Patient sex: M
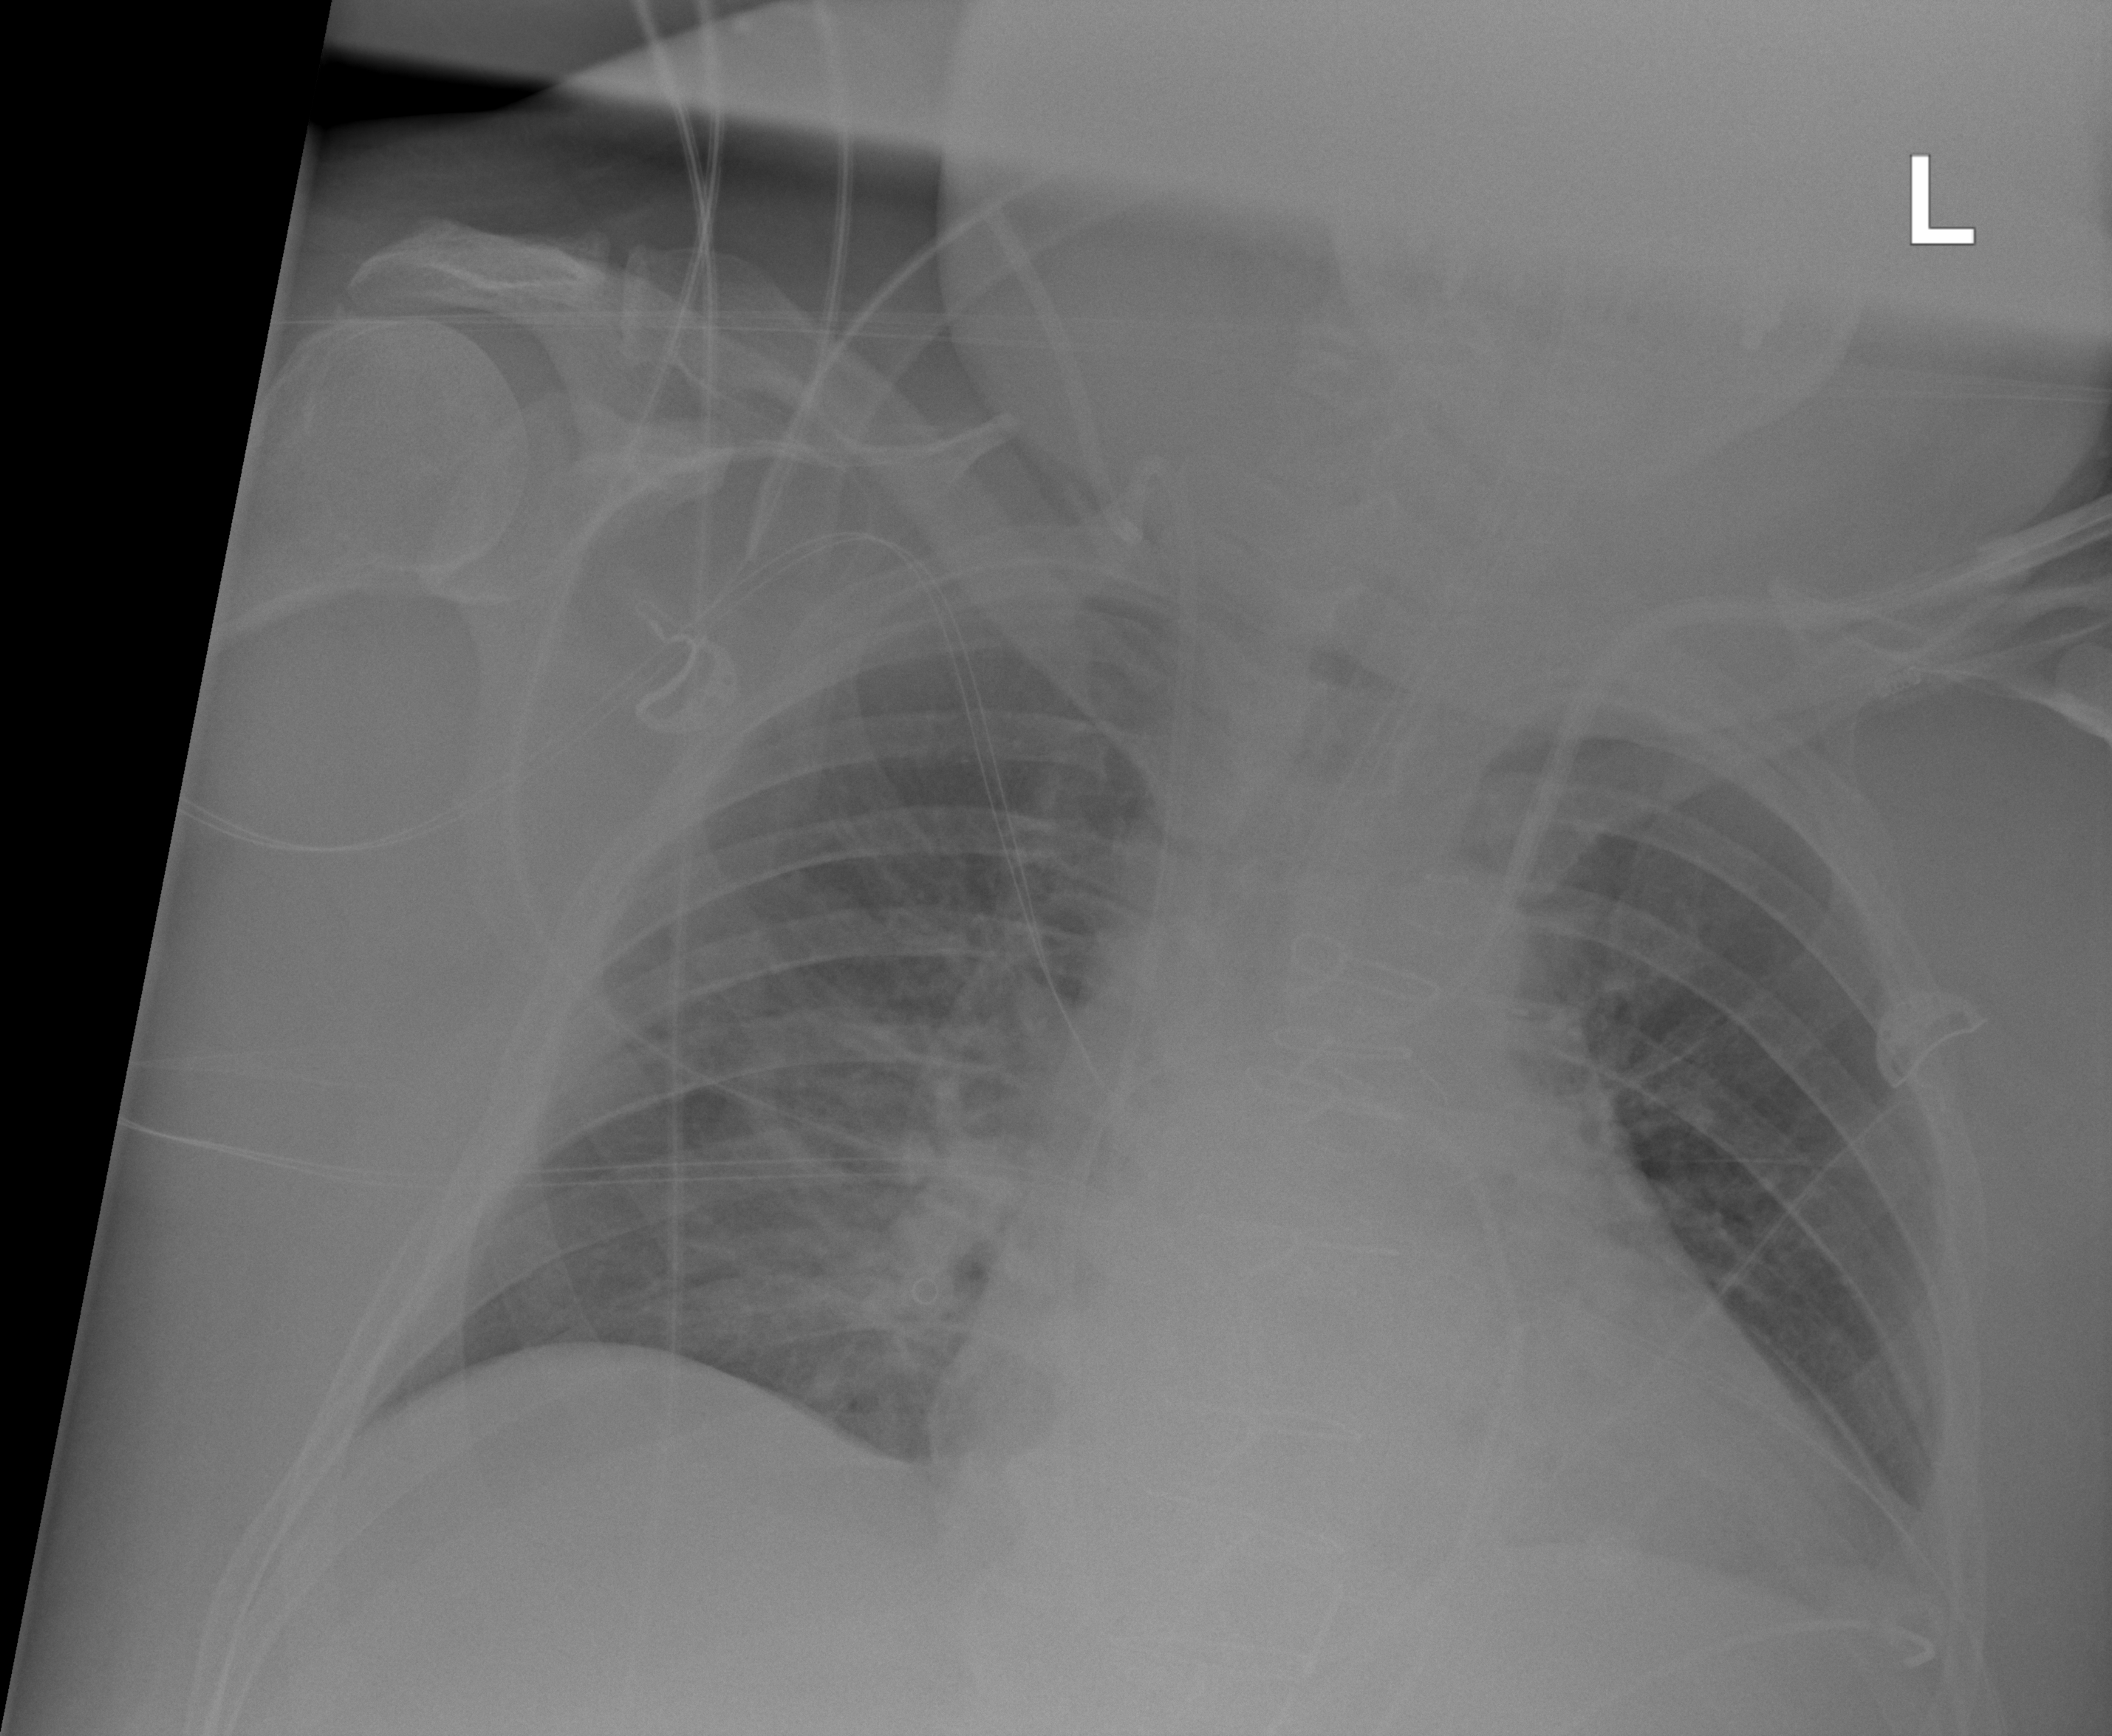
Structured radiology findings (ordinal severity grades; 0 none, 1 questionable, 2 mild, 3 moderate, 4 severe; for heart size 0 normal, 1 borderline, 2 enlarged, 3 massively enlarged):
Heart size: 2
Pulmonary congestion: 2
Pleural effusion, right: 0
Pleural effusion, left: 0
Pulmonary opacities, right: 2
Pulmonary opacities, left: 0
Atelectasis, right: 2
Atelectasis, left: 0